The picture encodes a bearing's raw vibration samples as pixel intensities in a 2-D grid. Based on the visible evidence, which condition applies: normal, inner_race, outer_race, ball?
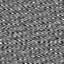
Answer: outer_race